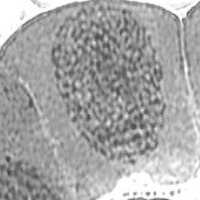
Label: prophase